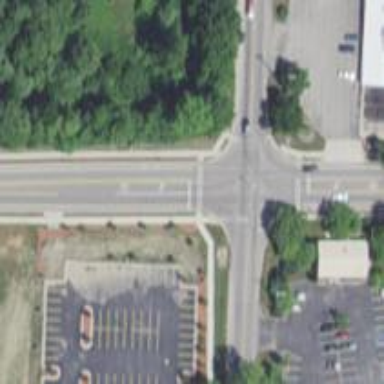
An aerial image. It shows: Marked crossing on the road.